Question: I have ajax calendar on many pages, I am facing a little issue
that wont get fixed inspite of my efforts, I tried a lot of things, to get
it to its current state, just one thing left when year or month changed, it will
hide the weekdays on top, and strangely it will show later months as per the
following image

following is code I have:
'''
.test .ajax__calendar_body
{
background-color: #e9e9e9;
border: solid 1px #cccccc;
width:200px;
}
.test .ajax__calendar_invalid
{
background-color: #FFFFFF;
text-decoration: line-through;
}
.fstCol
{
text-align: right;
float:left;/*fix for buggy browsers*/
display:table-column;
height:auto;
margin-right: 20px;
margin-bottom: 2px;
/*padding: 4px 0px;*/
}
.scndCol
{
text-align: left;
float:left;/*fix for buggy browsers*/
display:table-column;
width:394px;
margin-bottom: 2px;
/*padding: 4px 0px;*/
}
<div class="fstCol">Date Of Birth</div>
<div class="scndCol">
<asp:TextBox ID="txtDOB" runat="server" CssClass="whiteCtrl"></asp:TextBox>
<asp:CalendarExtender CssClass="test" ID="CalendarExtender1" runat="server" TargetControlID="txtDOB">
</asp:CalendarExtender>
<asp:RequiredFieldValidator ID="RequiredFieldValidator5" runat="server"
ErrorMessage="*" ControlToValidate="txtDOB" ForeColor="Red" Display="Dynamic"></asp:RequiredFieldValidator>
</div>
'''
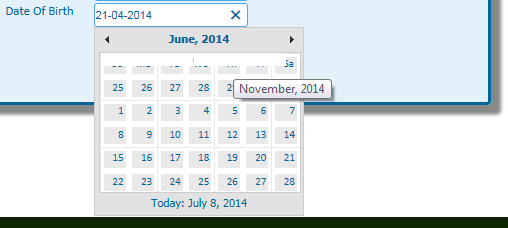
Answer: Yes
It was the real issue
setting the property 'Animated="false"'
did the trick
otherwise the calendar either hid the last column (Saturday)
or behaved like the one I posted screenshot for